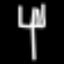
Label: fork